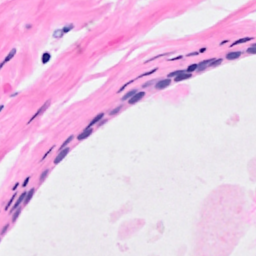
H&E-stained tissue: Breast